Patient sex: F
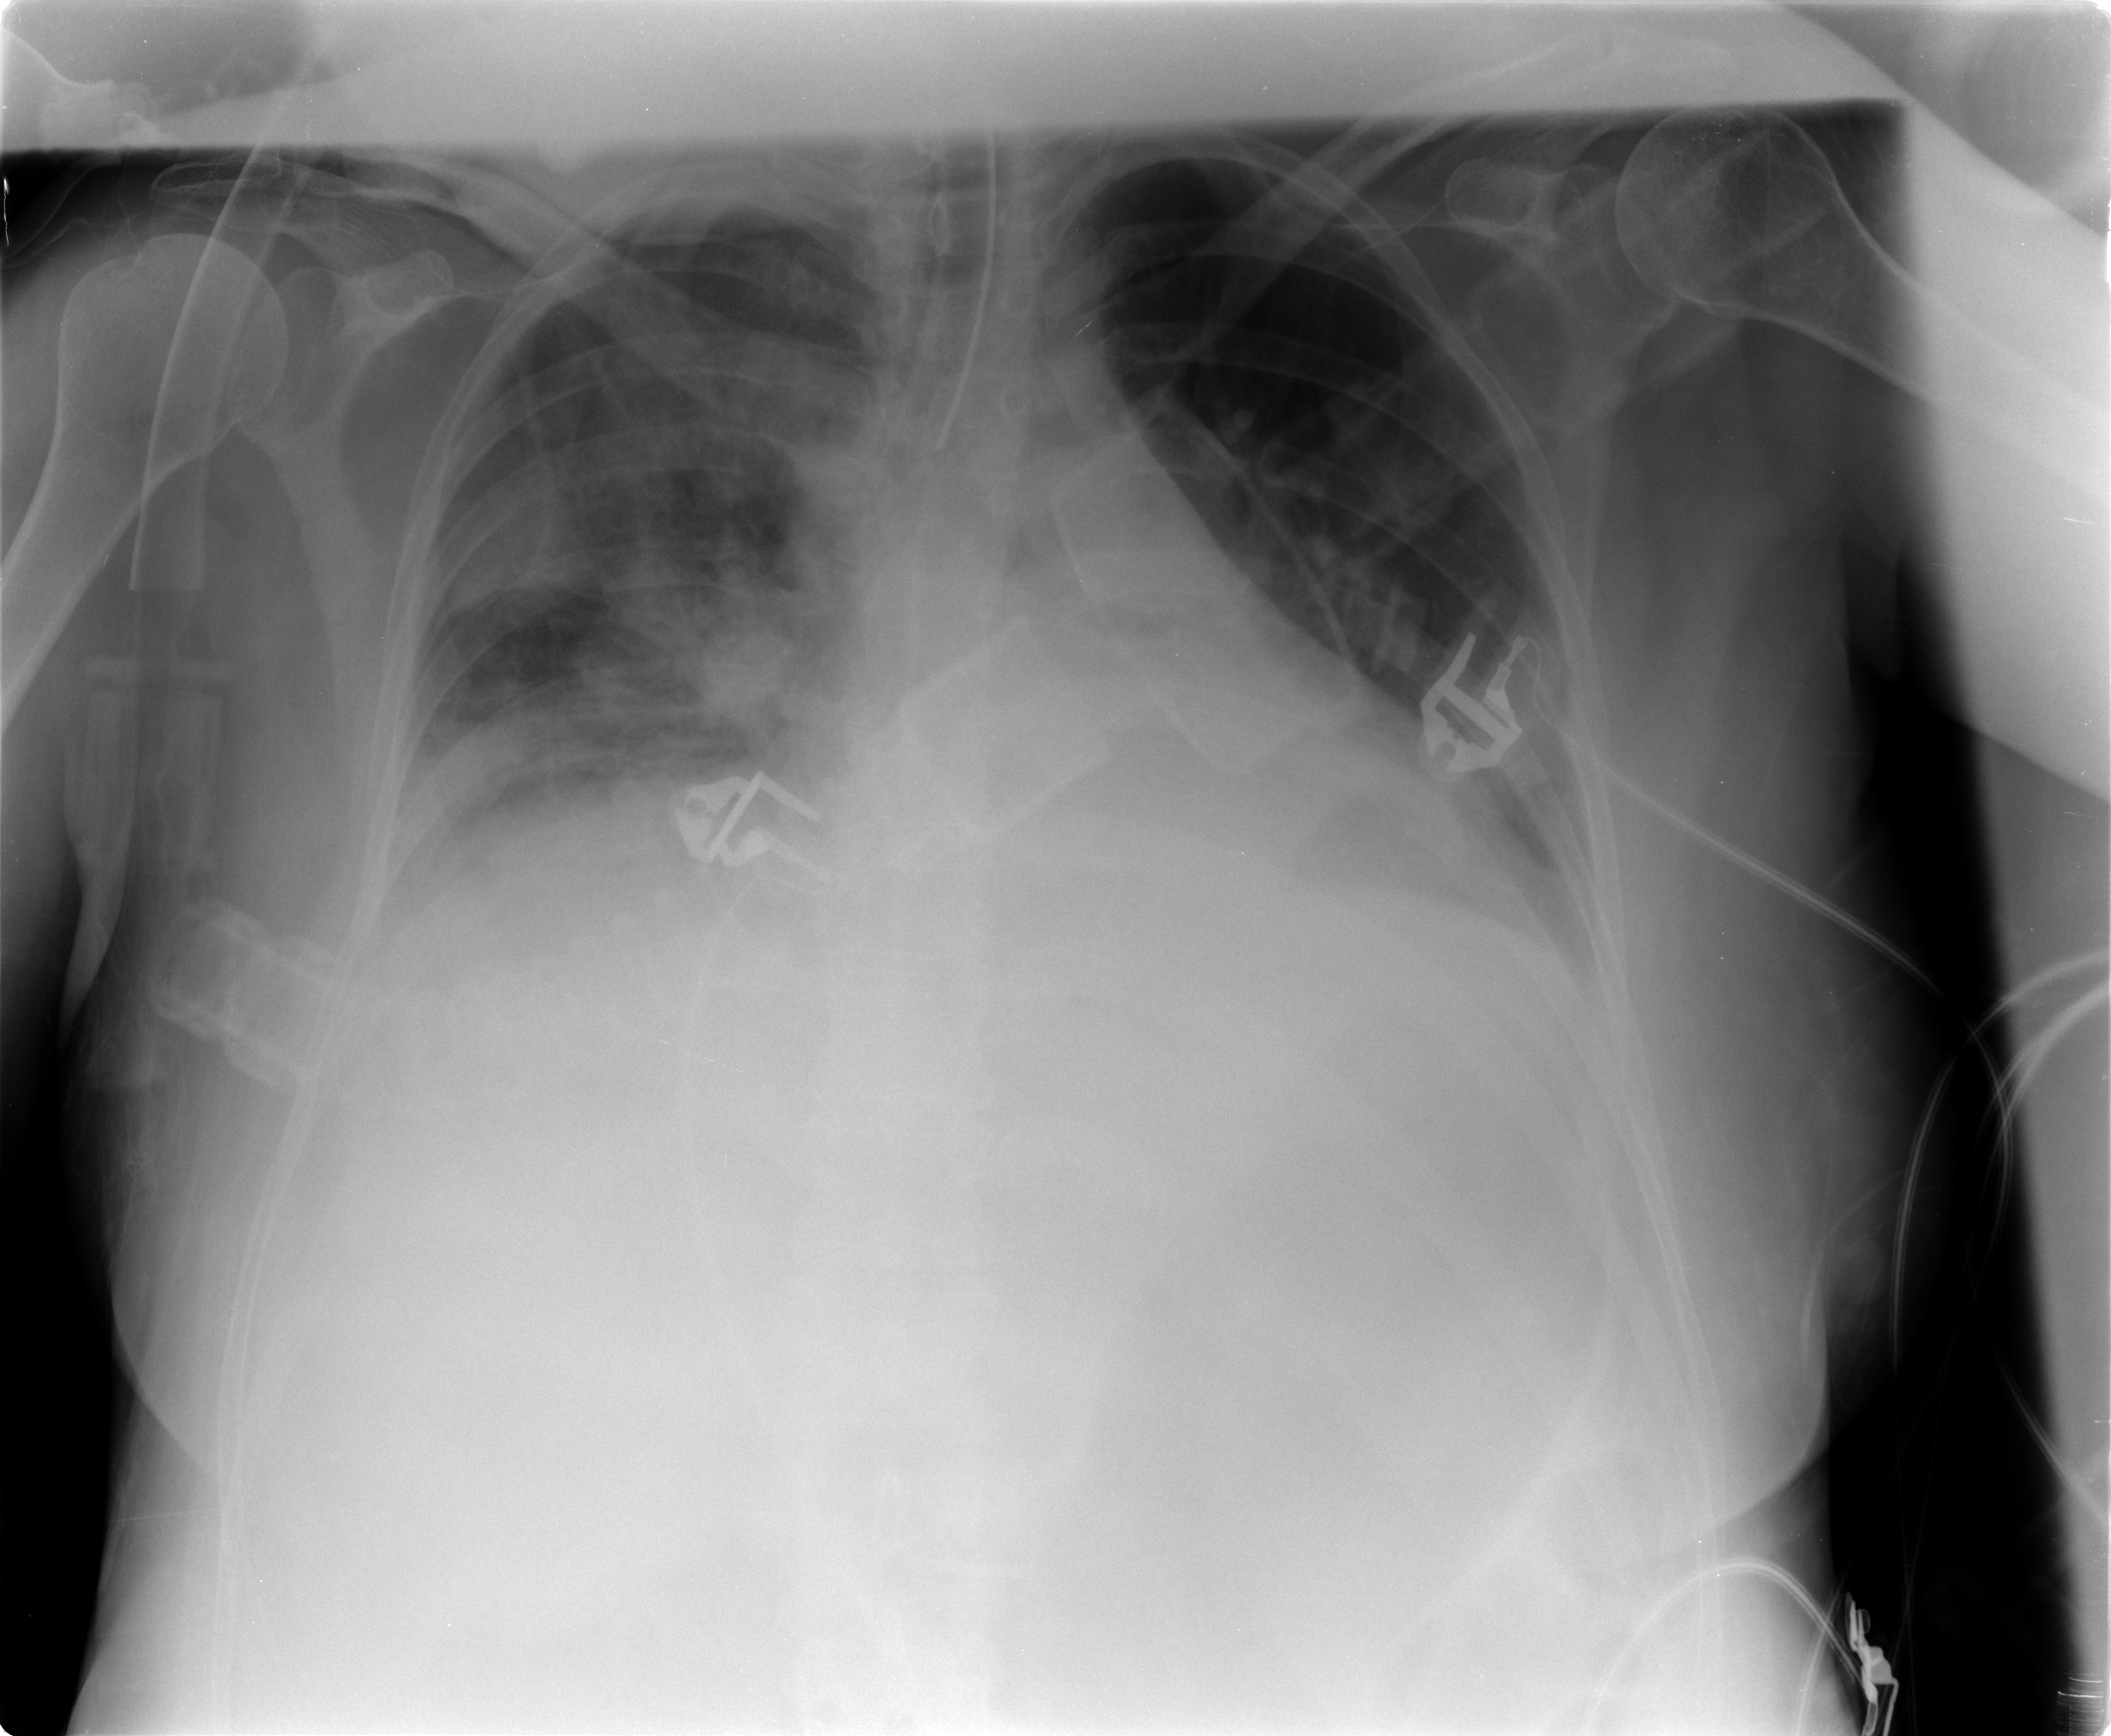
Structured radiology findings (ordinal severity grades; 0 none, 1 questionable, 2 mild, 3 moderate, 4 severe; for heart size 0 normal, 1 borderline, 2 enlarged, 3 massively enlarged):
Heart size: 2
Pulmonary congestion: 1
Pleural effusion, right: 2
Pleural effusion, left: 2
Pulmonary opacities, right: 3
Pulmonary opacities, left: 0
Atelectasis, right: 2
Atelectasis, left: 1